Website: lowes
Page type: stored-credit-cards
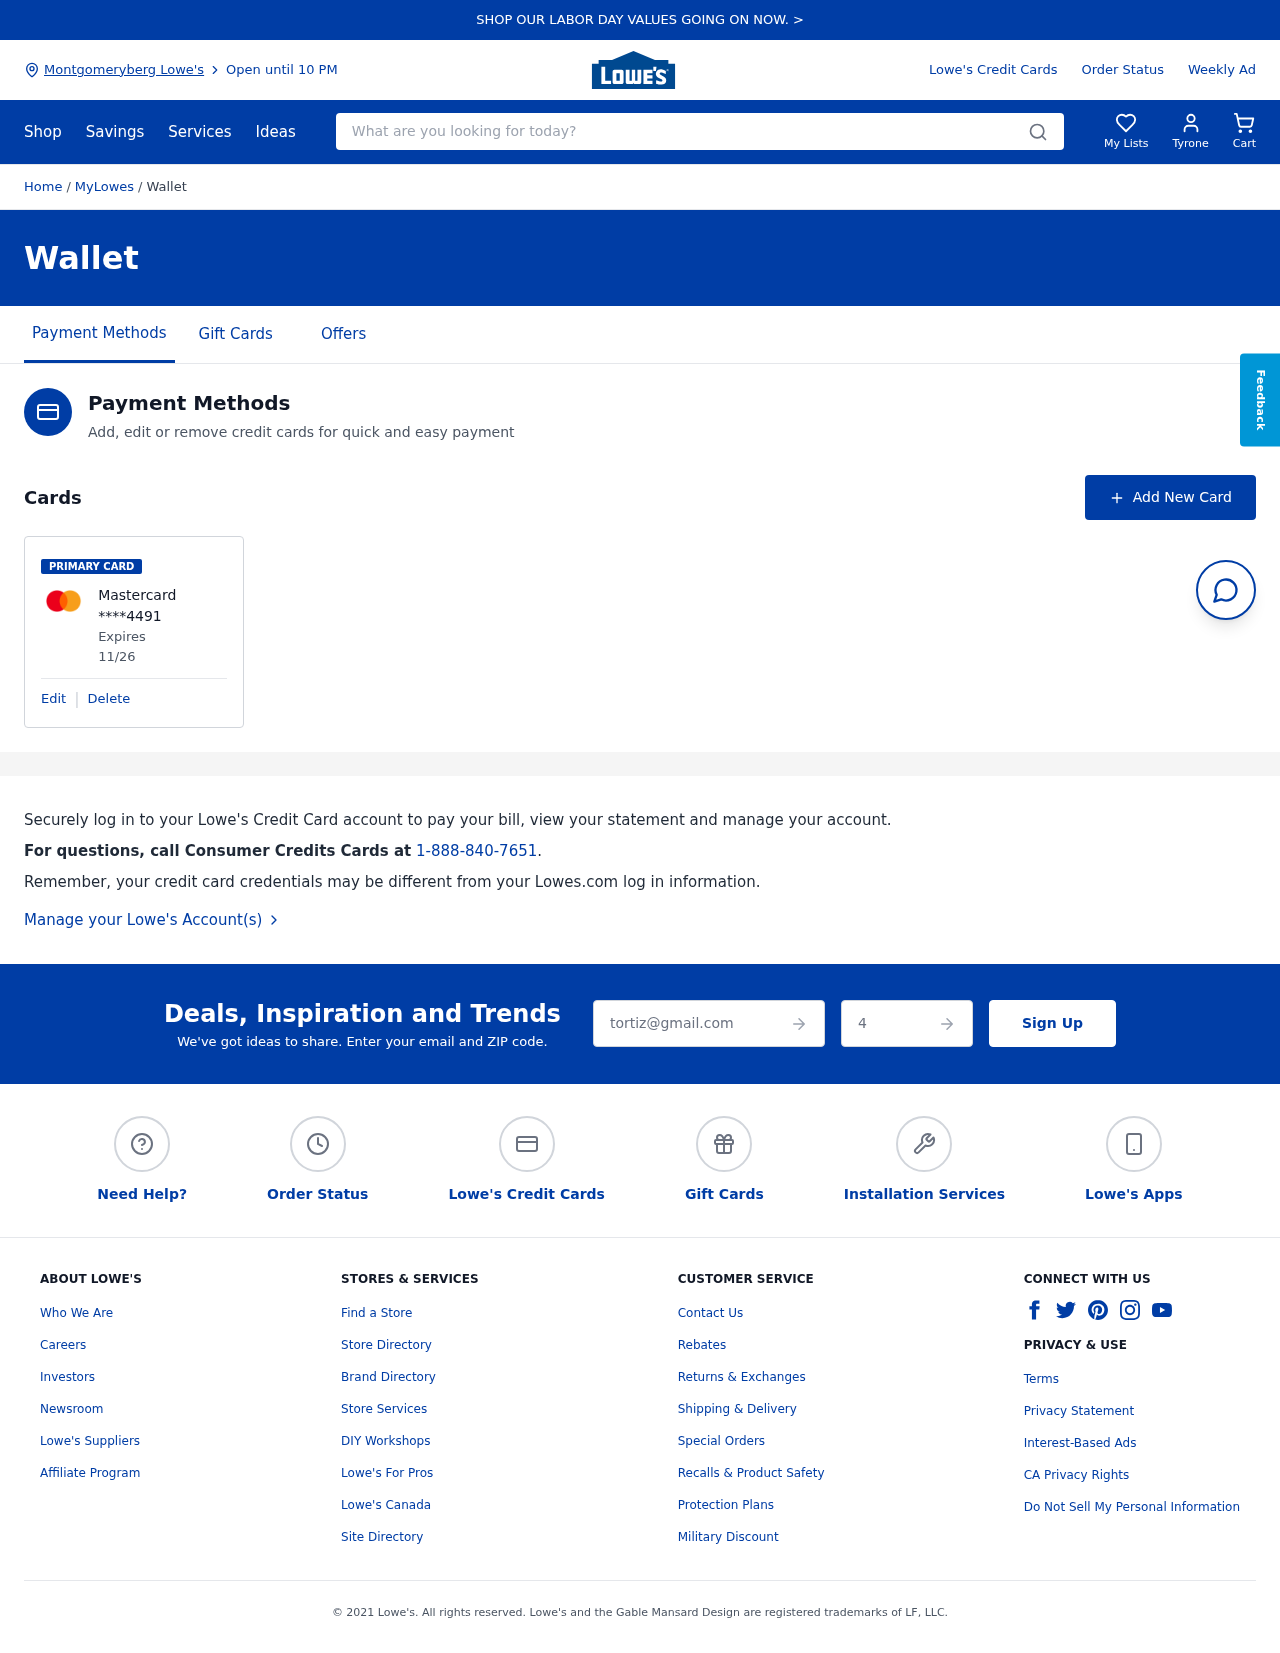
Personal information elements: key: PII_CARD_EXPIRY
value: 11/26
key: PII_CARD_LAST4
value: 4491
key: PII_CARD_TYPE
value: Mastercard
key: PII_CITY
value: Montgomeryberg Lowe's
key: PII_EMAIL
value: tortiz@gmail.com
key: PII_FIRSTNAME
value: Tyrone
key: PII_POSTCODE
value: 48575
Search elements: key: HEADER_SEARCH
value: What are you looking for today?